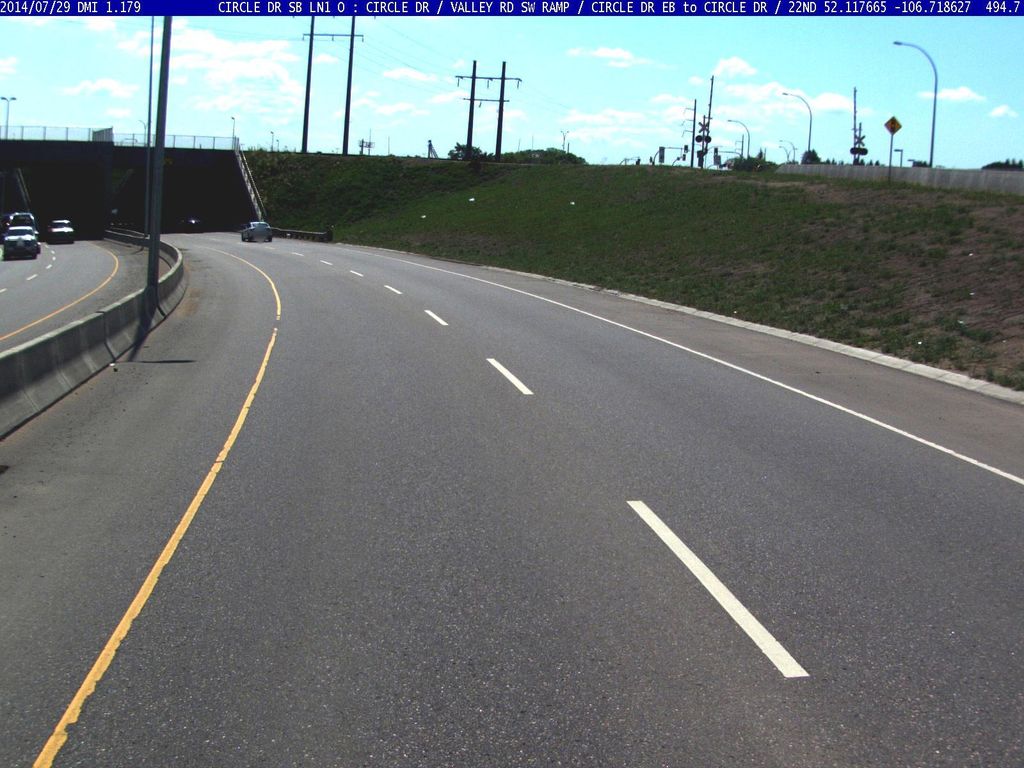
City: saskatoon